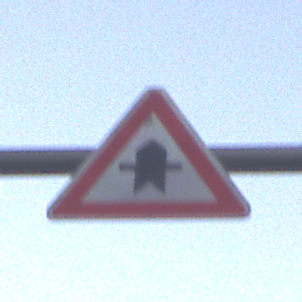
Verkehrszeichen: Vorfahrt
Umgebung: Outdoor, RoadRail
Tageszeit: SunriseSunset
Wetter: PartlyCloudy
Licht: Natural
Jahreszeit: NotSpecified
Kontrast: LowContrast